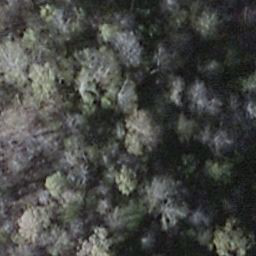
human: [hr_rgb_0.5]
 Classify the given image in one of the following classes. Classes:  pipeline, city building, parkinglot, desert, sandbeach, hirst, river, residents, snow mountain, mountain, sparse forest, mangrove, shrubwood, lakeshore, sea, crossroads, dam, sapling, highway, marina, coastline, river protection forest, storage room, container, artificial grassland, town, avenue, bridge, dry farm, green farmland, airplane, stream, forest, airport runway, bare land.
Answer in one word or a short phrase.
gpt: shrubwood